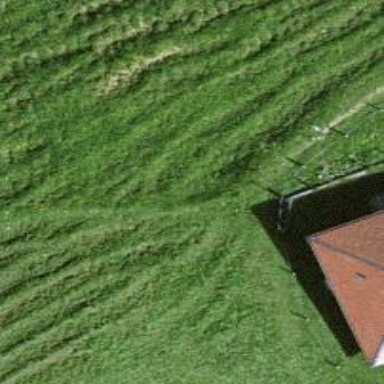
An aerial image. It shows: Path covered in grass.